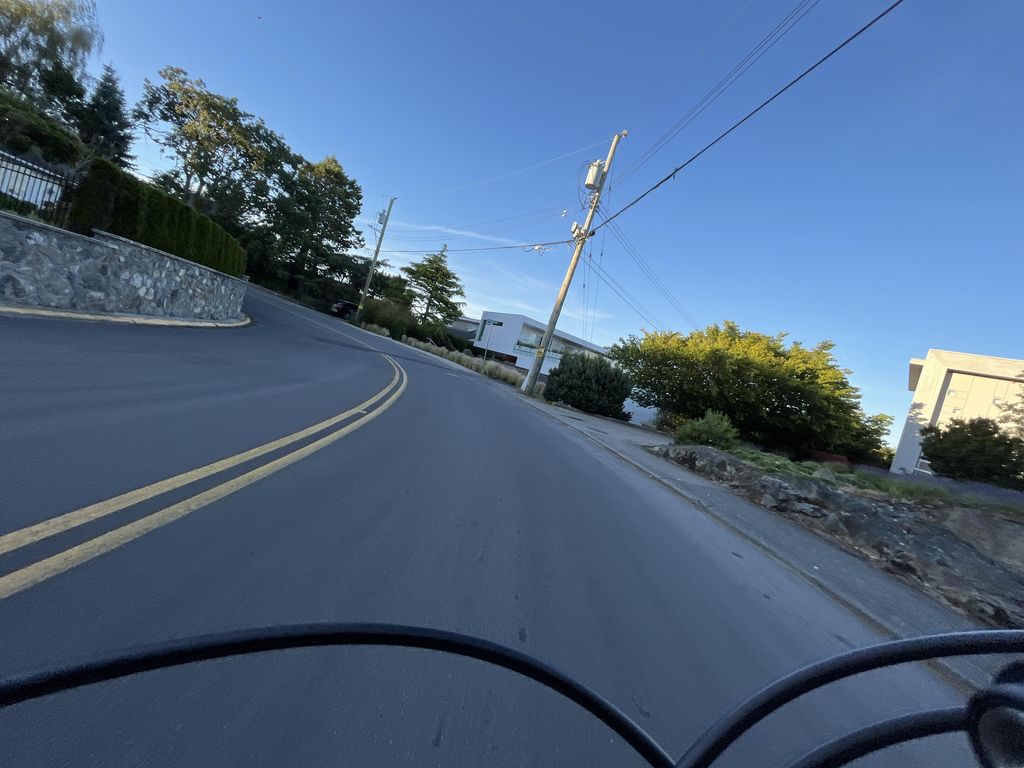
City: victoria